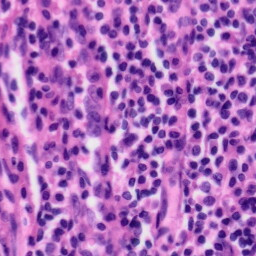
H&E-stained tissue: Tonsil